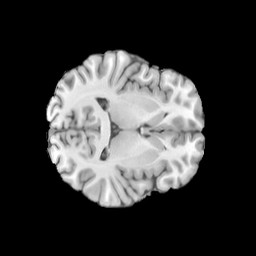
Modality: T1w
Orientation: axial